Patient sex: M
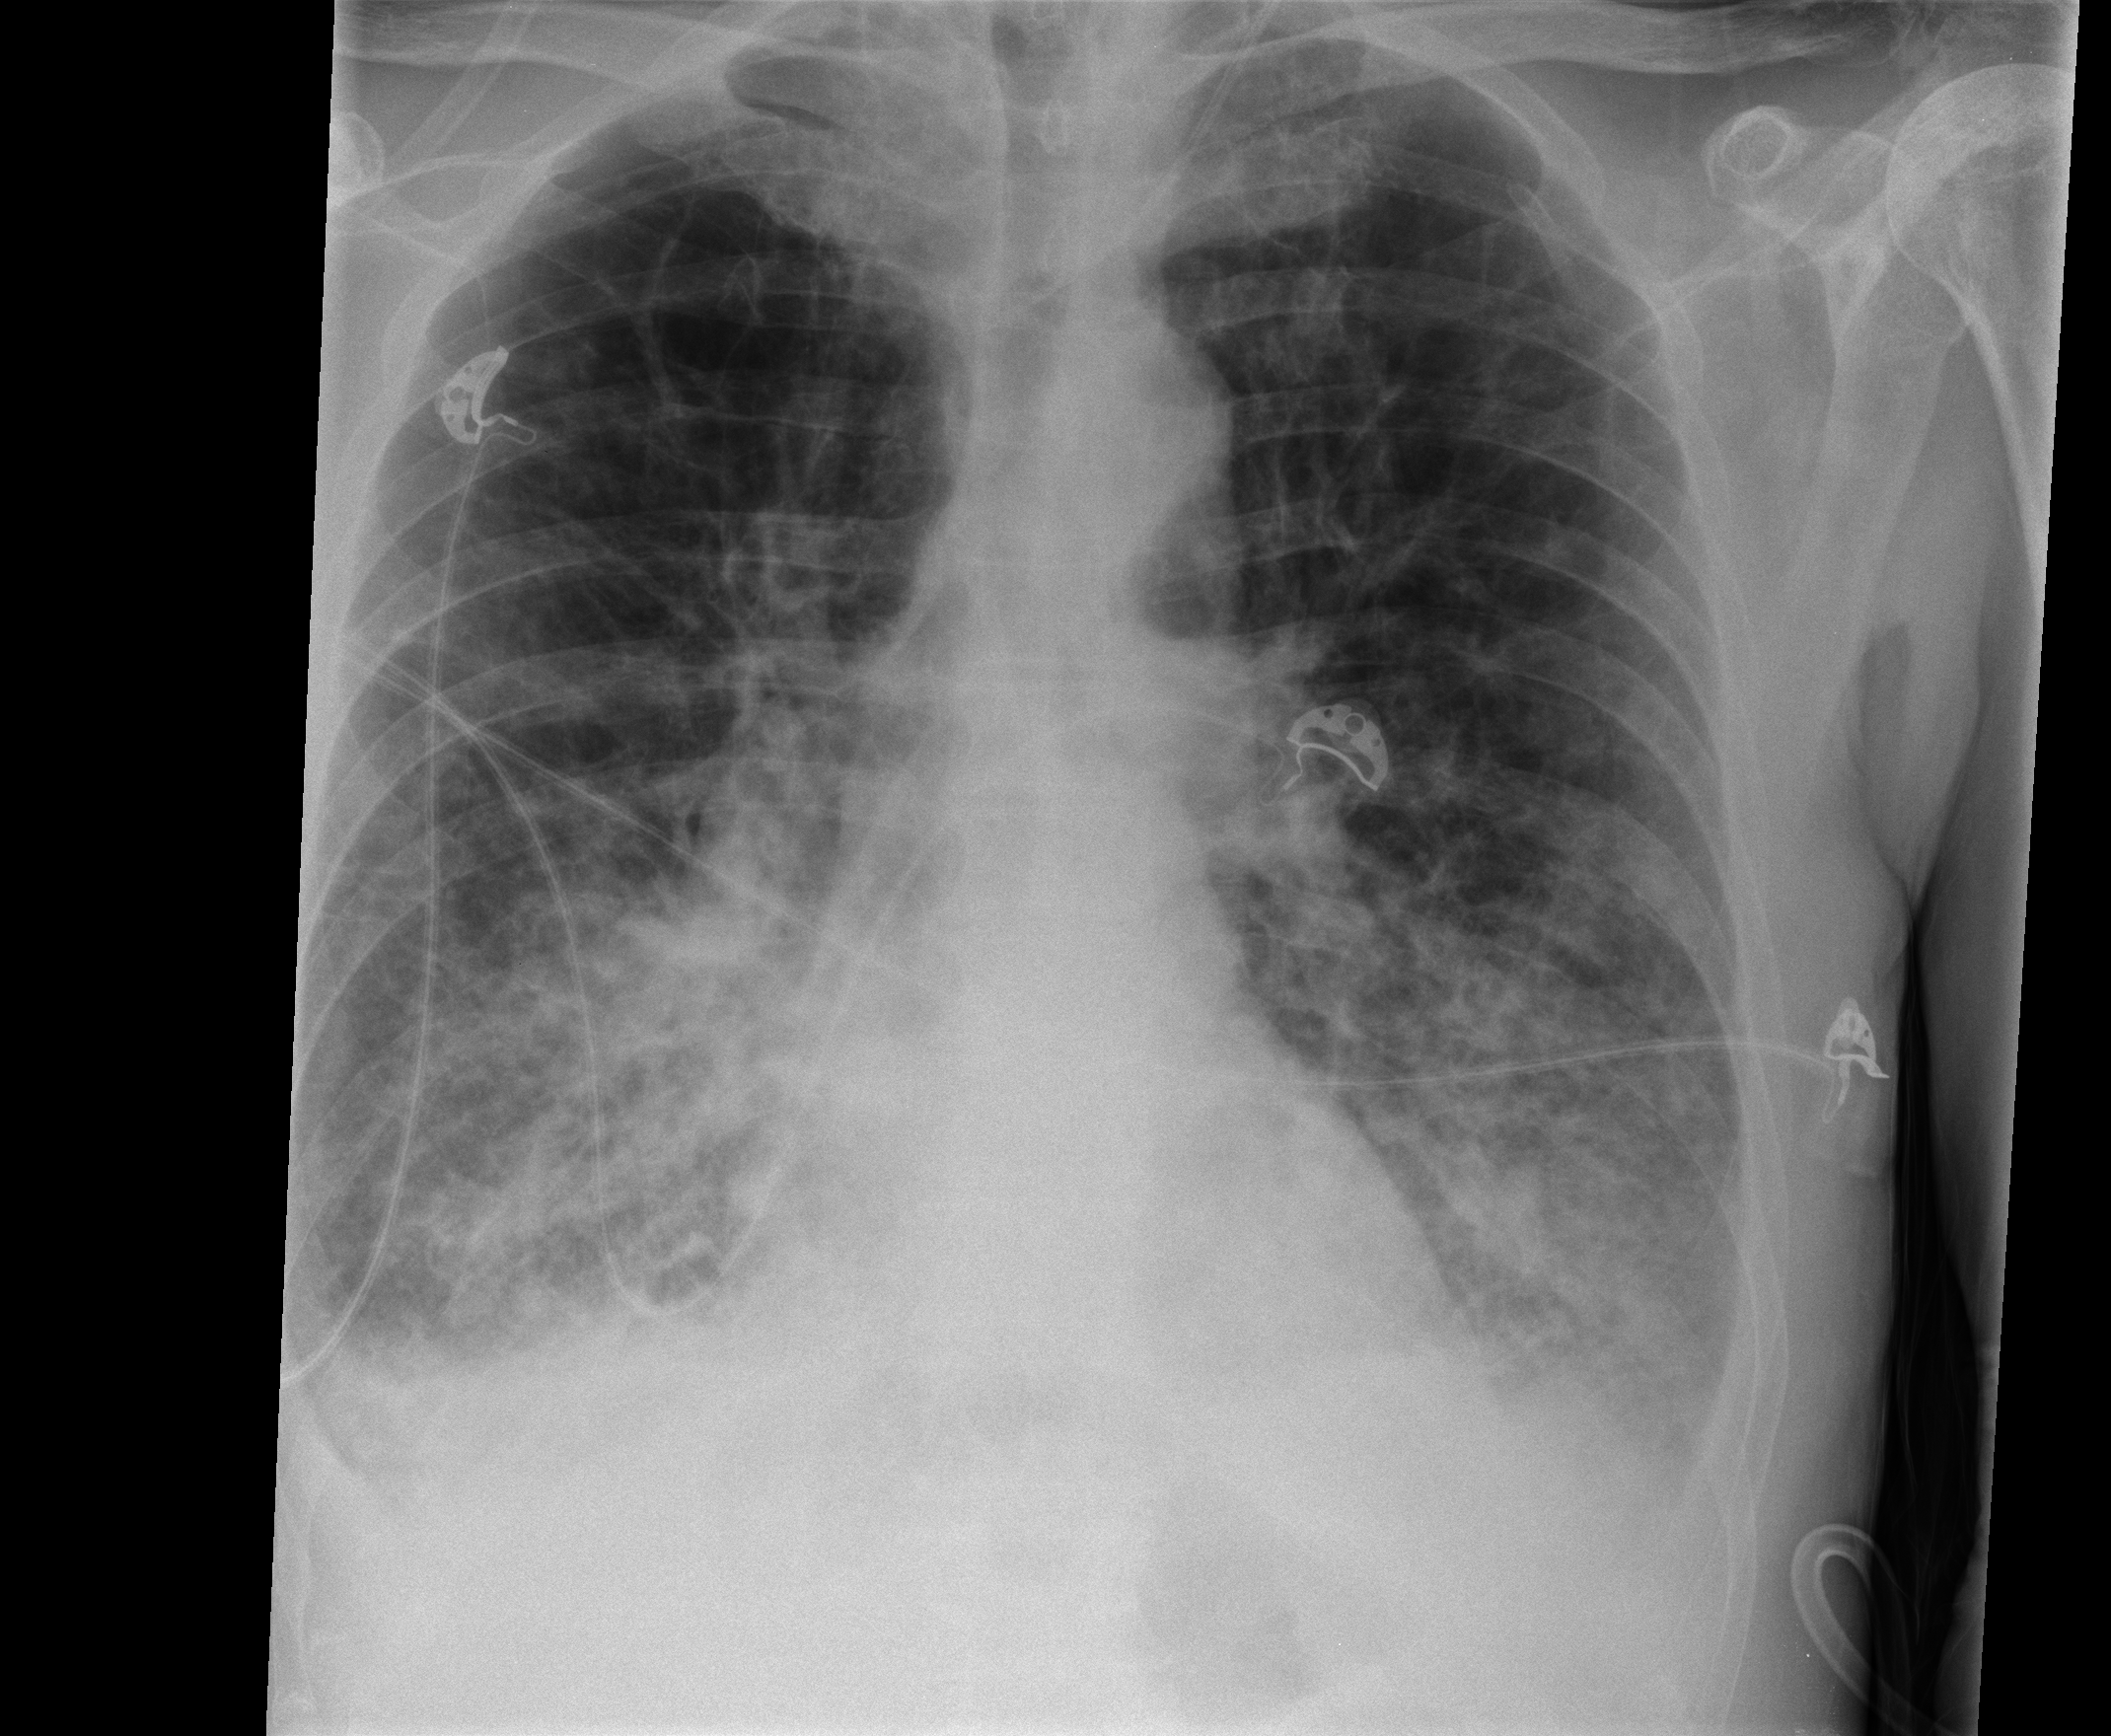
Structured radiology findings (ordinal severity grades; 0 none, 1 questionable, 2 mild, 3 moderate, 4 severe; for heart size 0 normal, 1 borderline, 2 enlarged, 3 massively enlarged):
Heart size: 0
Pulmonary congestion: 2
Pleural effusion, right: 2
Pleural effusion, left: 2
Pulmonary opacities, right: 2
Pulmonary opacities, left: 2
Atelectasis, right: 2
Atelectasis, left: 2